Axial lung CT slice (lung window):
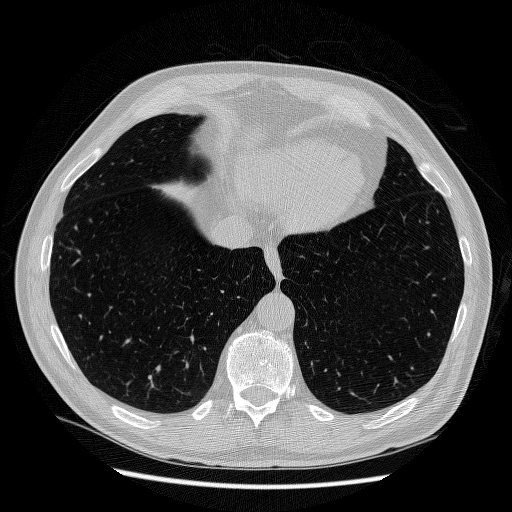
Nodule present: no